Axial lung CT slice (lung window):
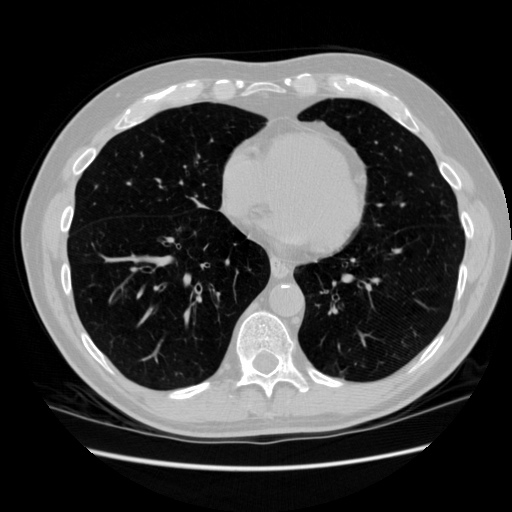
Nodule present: no